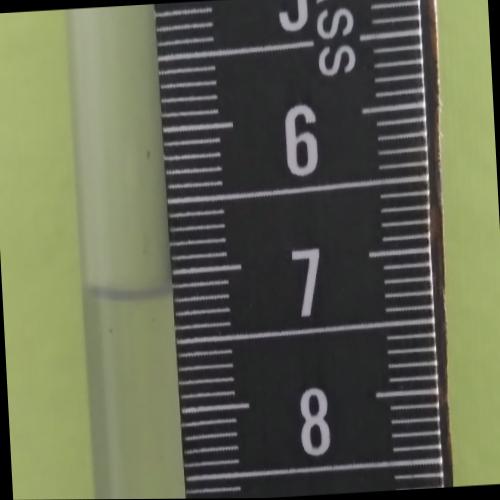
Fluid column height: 7.2 cm